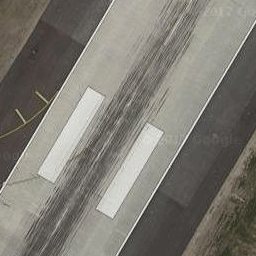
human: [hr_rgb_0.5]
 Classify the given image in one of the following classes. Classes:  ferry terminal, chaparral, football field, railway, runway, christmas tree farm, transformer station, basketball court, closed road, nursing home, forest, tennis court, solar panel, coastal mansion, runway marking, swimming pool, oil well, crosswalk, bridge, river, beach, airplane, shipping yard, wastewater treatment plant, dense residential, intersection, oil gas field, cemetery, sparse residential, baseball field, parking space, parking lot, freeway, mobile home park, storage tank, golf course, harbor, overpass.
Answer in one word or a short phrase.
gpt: runway